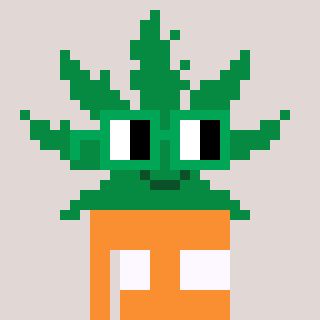
a pixel art character with square green glasses, a weed-shaped head and a orange-colored body on a warm background